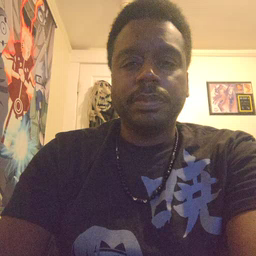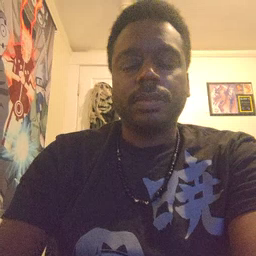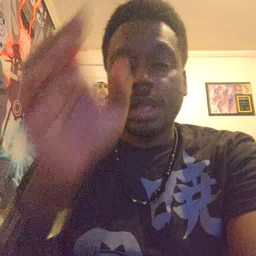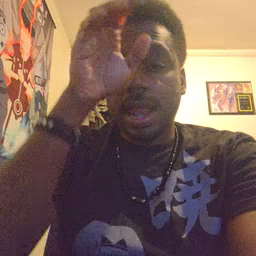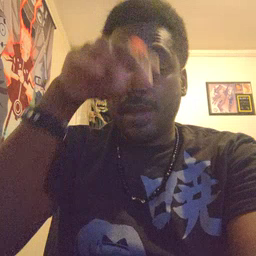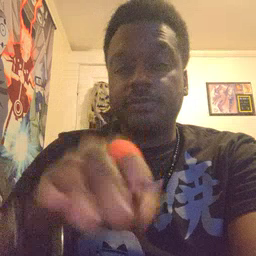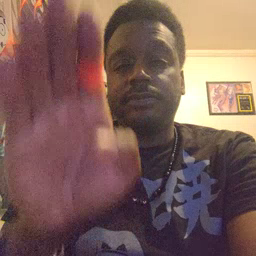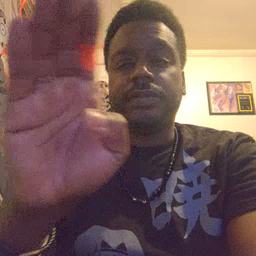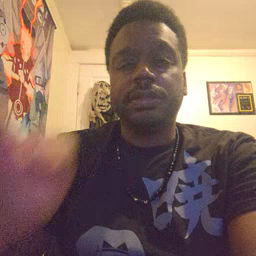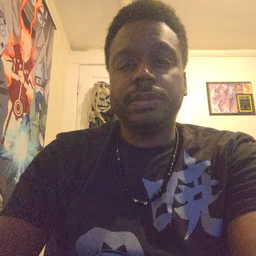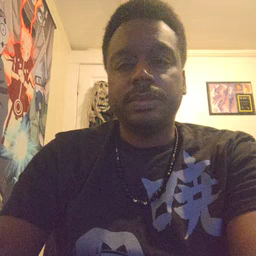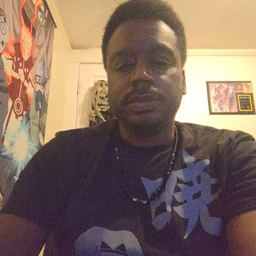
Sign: elephant